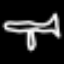
Label: airplane